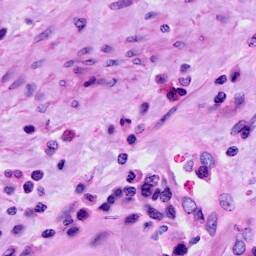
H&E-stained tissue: Cervix